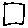
Label: square